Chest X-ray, AP view. Patient: 52 years old, sex M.
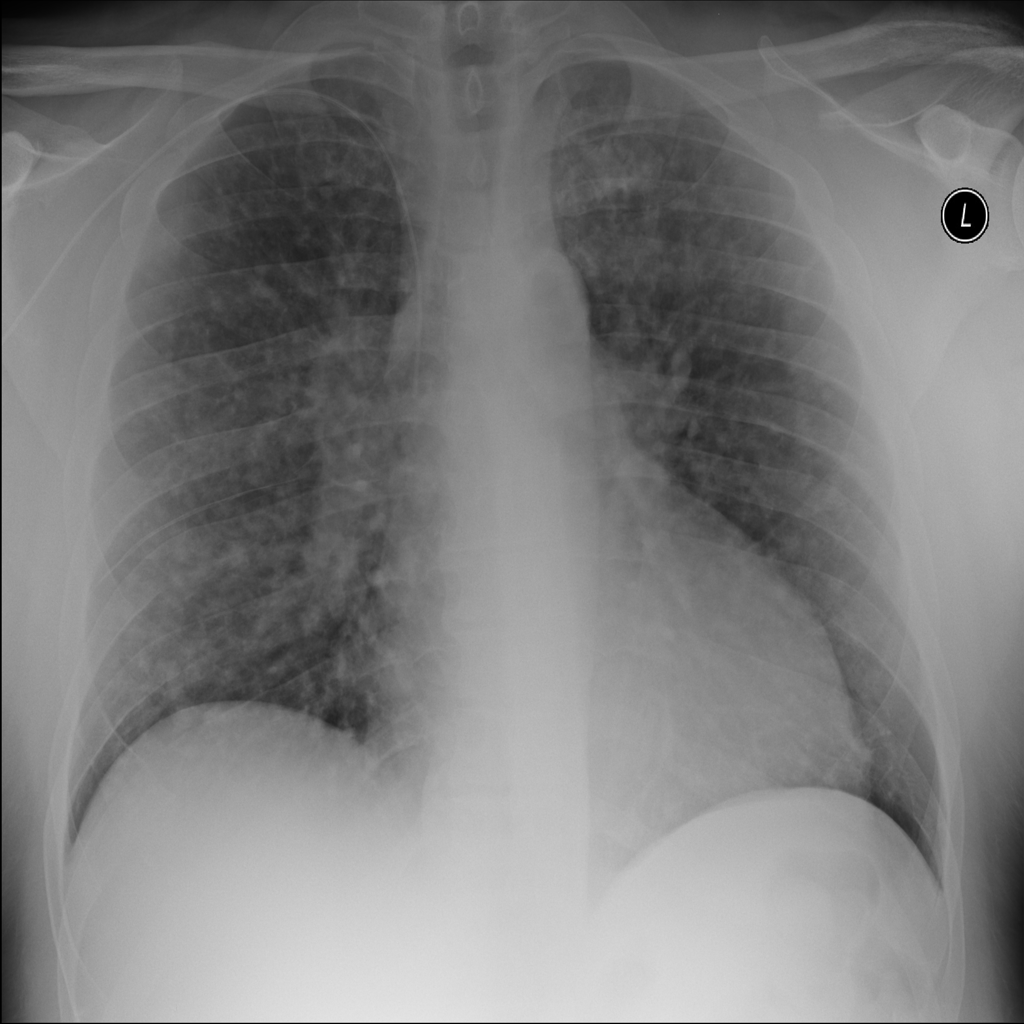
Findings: Nodule